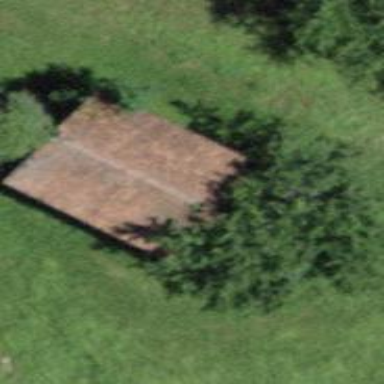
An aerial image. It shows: Barn.